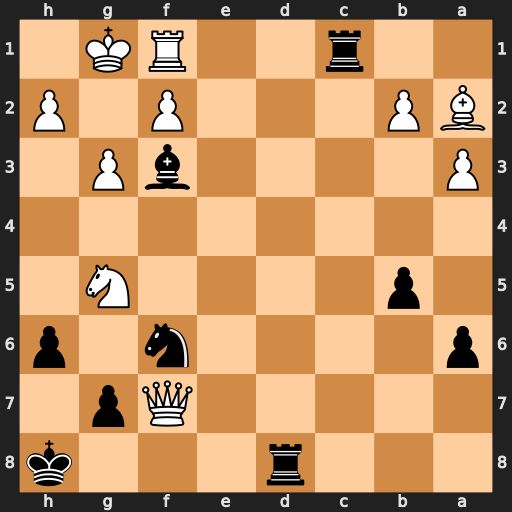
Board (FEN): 3r3k/5Qp1/p4n1p/1p4N1/8/P4bP1/BP3P1P/2r2RK1
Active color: b
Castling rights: -
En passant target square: -
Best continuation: Rxf1+ Kxf1 Rd1#